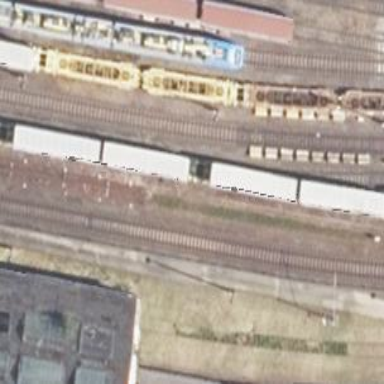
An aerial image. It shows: Railway switch.